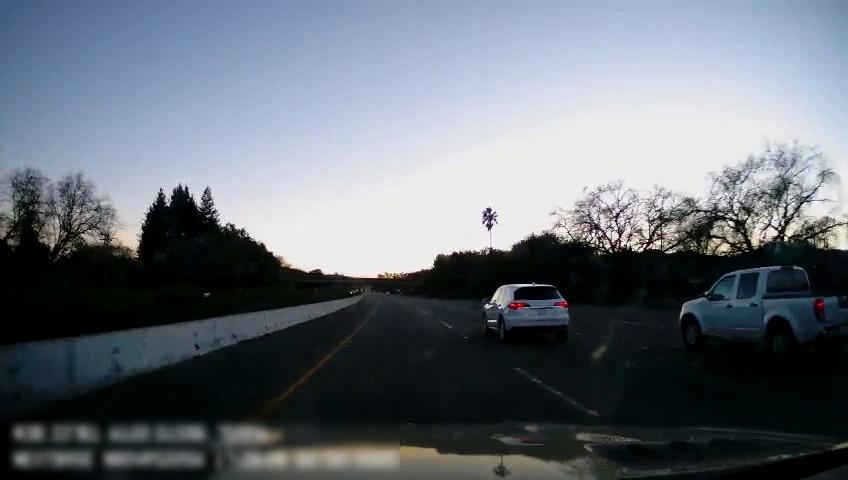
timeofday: Day
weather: Cloudy
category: Drivable Space
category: Vehicles | SUV
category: Vehicles | Truck
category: Lanes | Current Lane
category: Lanes | Current Lane
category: Lanes | Alternate Lane
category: Lanes | Alternate Lane